Question: I want to plot as below. I tried to search several packages and plot functions but I couldn't find a solution.
My data has four columns.
'''
ID F R M
1 2 3 4
2 4 6 7
...
'''
I want to see the relationship between 'M' and 'R' with respect to each 'F' value (1, 2, 3, ...). So, I'd like 'F' along the x-axis, 'R' along the y-axis, and 'M' as the z-axis as in the below graph.
Thanks.

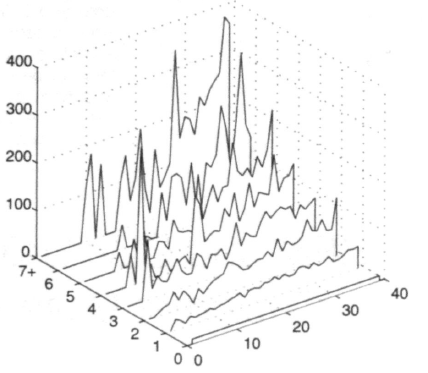
Answer: You can do this kind of thing with 'lattice' 'cloud' plots, using 'panel.3dpolygon' from 'latticeExtra'.
'''
library(latticeExtra)
# generating random data
d <- data.frame(x=rep(1:40, 7), y=rep(1:7, each=40),
z=c(sapply(1:7, function(x) runif(40, 10*x, 10*x+20))))
# define the panel function
f <- function(x, y, z, groups, subscripts, ...) {
colorz <- c('#8dd3c7', '#ffffb3', '#bebada', '#fb8072', '#80b1d3',
'#fdb462', '#b3de69')
sapply(sort(unique(groups), decreasing=TRUE), function(i) {
zz <- z[subscripts][groups==i]
yy <- y[subscripts][groups==i]
xx <- x[subscripts][groups==i]
panel.3dpolygon(c(xx, rev(xx)), c(yy, yy),
c(zz, rep(-0.5, length(zz))),
col=colorz[i], ...)
})
}
# plot
cloud(z~x+y, d, groups=y, panel.3d.cloud=f, scales=list(arrows=FALSE))
'''
I'm sure I don't need to loop over 'groups' in the panel function, but I always forget the correct incantation for 'subscripts' and 'groups' to work as intended.
As others have mentioned in comments, this type of plot might look snazzy, but can obscure data.